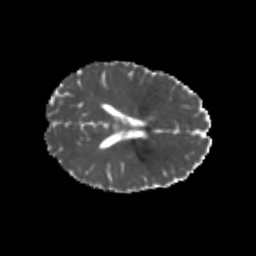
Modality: MD
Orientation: axial
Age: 22
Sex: female
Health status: healthy
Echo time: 0.074 s